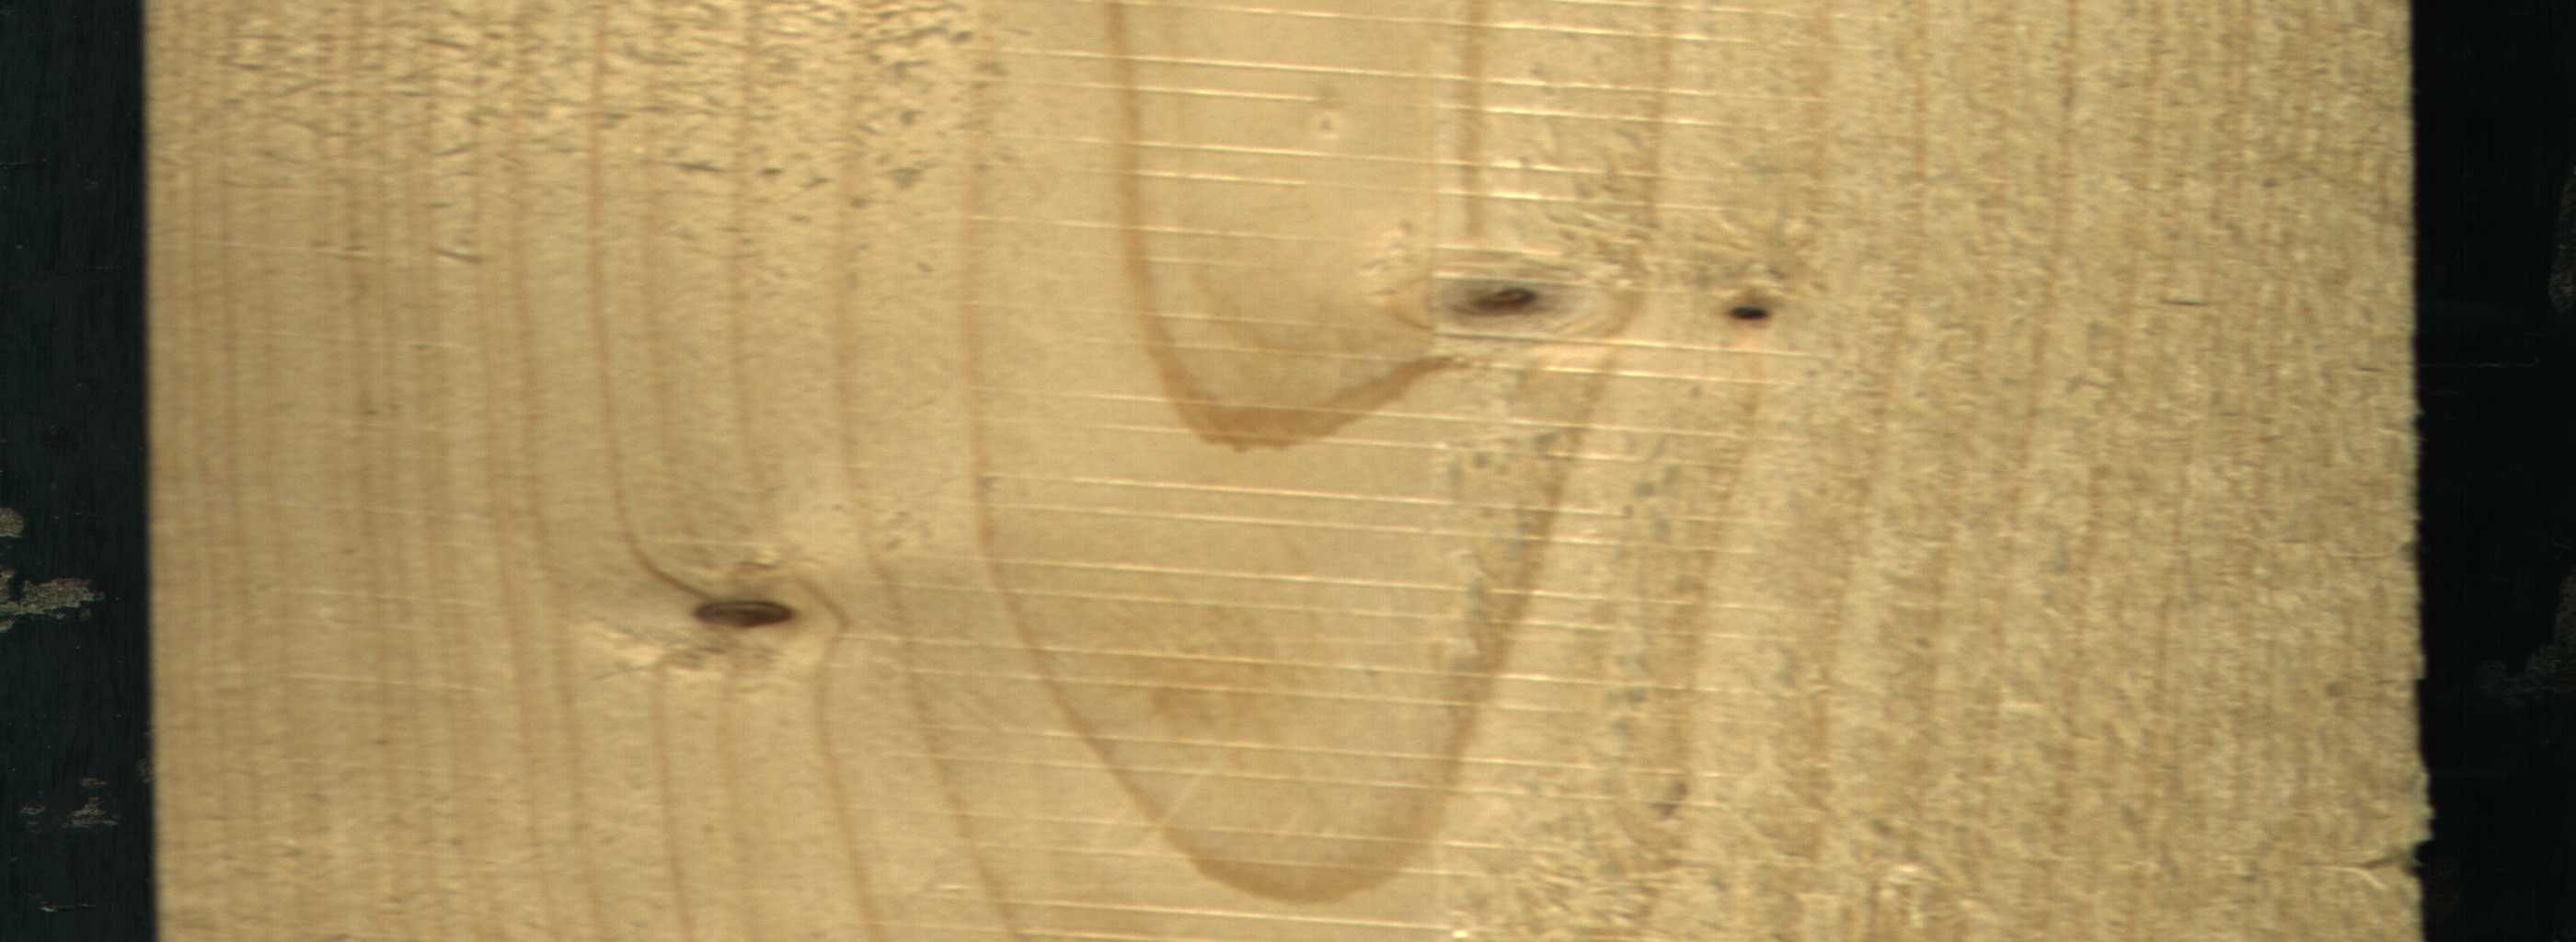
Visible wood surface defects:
Dead_Knot
Live_Knot
Live_Knot